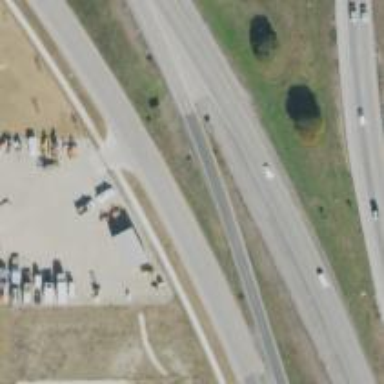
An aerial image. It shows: Secondary road with frontage road.